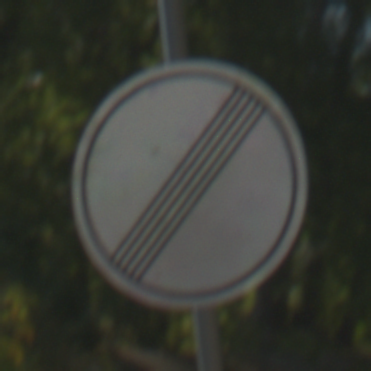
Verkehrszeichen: EndeSaemtlicherBegrenzungen
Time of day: MorningAfternoon
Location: Outdoor (Nature)
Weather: PartlyCloudy
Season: NotSpecified
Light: Natural